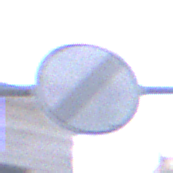
Verkehrszeichen: EndeSaemtlicherBegrenzungen
Umgebung: Outdoor, Urban
Tageszeit: SunriseSunset
Wetter: PartlyCloudy
Licht: Natural
Jahreszeit: NotSpecified
Kontrast: LowContrast